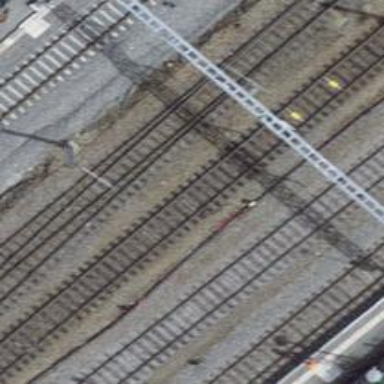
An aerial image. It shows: Railway switch.